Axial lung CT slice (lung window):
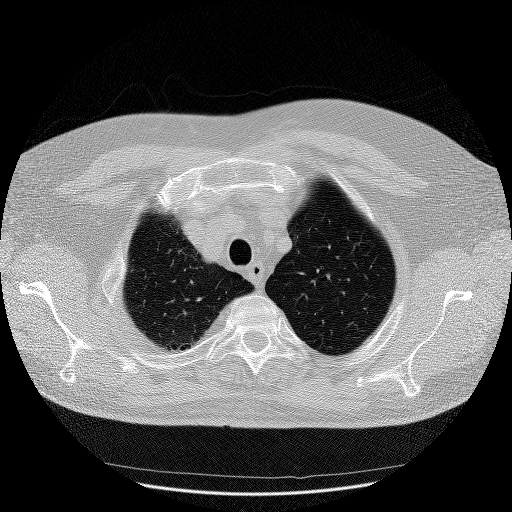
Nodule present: no